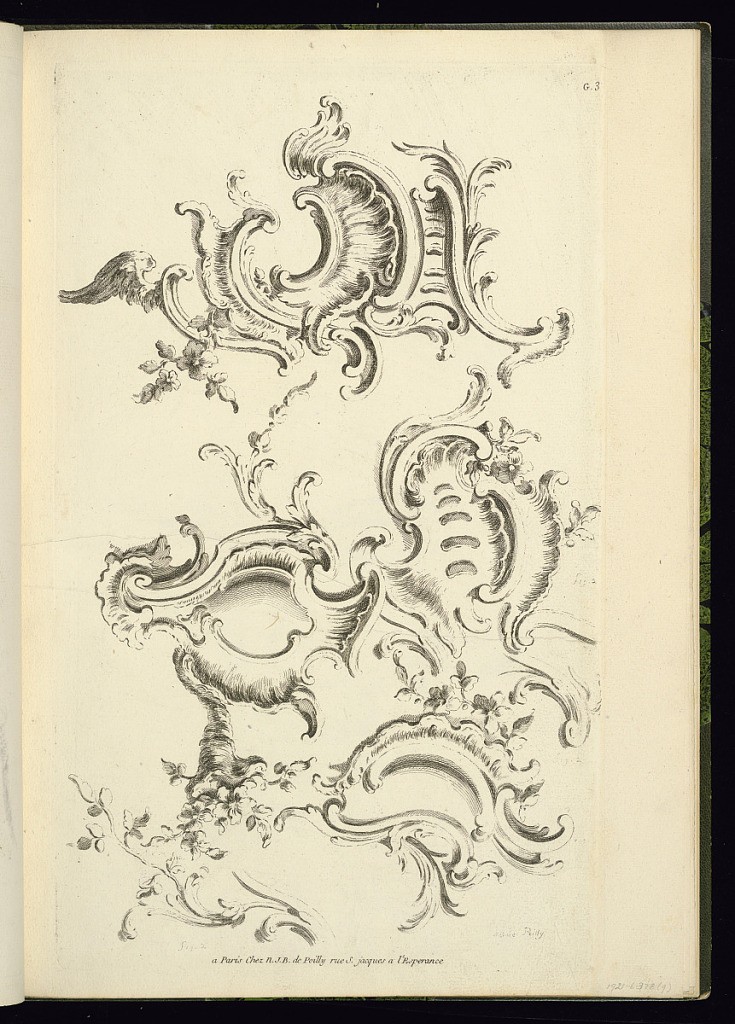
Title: Ornament Designs
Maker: Nicolas-Jean-Baptiste Poilly, de, French, 1707 – 1780
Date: mid- 18th century
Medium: Etching and engraving on laid paper
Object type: Print
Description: Individual designs for rococo ornament featuring acanthus leaves, cartouches, c-scrolls, shell, palm leaves, wings, plumes, gadrooning, and floral motifs. The plate is signed and numbered.